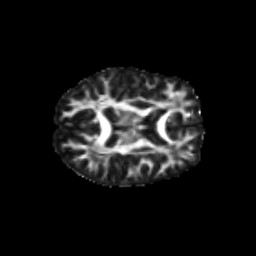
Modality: FA
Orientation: axial
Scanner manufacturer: siemens
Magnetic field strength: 3 T
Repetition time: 9.2 s
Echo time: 0.084 s